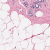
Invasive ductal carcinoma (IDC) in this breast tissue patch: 0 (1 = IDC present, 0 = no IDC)